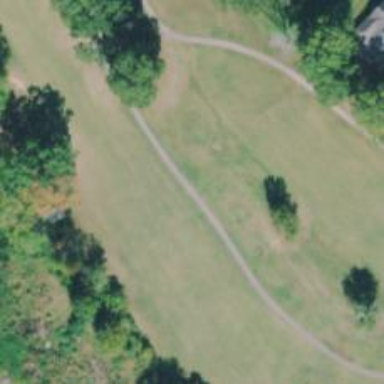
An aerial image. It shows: Service road designated as golf cart path.